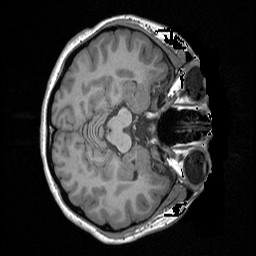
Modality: T1w
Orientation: axial
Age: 20
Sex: female
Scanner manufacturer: siemens
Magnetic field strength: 3 T
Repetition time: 1.64 s
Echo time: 0.00234 s